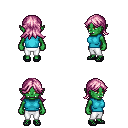
a pixel art fantasy rpg character, female body template, orc, green skin, teal sleeveless shirt, white pants, pink loose hair, ghillies, four views (front, back, left, right), 2x2 character sprite sheet, small pixel art, hard edges, no anti-aliasing